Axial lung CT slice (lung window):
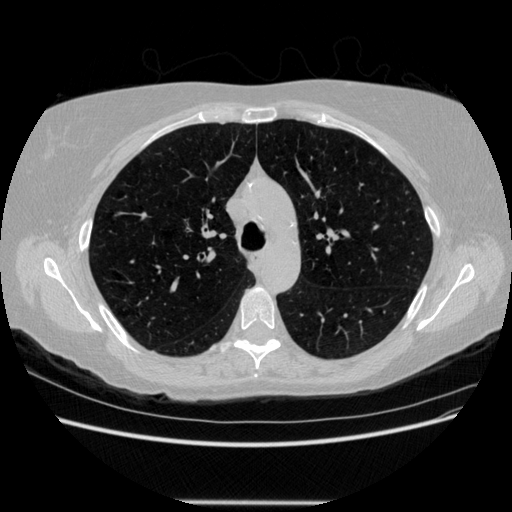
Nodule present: no